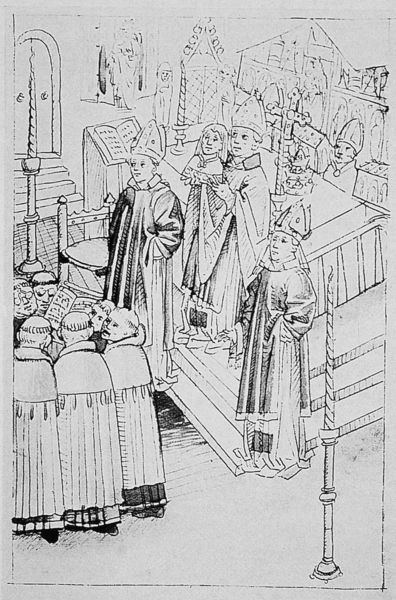
Titel: Chronik des Konzils von Konstanz
Künstler: Ulrich von Richental
Schlagwörter: weiß, menschen, schwarz, zeichnung, mütze, bibel, kirche, gewand, kind, treppe, bischof, papst, büste, kerze, kerzen, stufen, buch, kreuz, religion, bleistift, kardinal, beten, gebet, altar, kerzenständer, singen, mittelalter, hostie, krönung, messe, priester, chor, bischöfe, mitra, mönche, christentum, ornat, liturgie, kreut, kriche, tabernakel, katholisch, kleriker, reliquien, papstkrone, katholizsmus